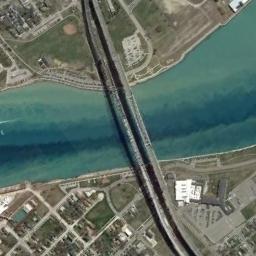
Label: bridge